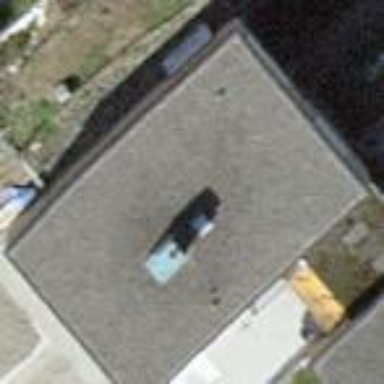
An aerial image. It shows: Residential building with flat dark gray roof.